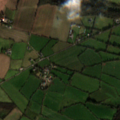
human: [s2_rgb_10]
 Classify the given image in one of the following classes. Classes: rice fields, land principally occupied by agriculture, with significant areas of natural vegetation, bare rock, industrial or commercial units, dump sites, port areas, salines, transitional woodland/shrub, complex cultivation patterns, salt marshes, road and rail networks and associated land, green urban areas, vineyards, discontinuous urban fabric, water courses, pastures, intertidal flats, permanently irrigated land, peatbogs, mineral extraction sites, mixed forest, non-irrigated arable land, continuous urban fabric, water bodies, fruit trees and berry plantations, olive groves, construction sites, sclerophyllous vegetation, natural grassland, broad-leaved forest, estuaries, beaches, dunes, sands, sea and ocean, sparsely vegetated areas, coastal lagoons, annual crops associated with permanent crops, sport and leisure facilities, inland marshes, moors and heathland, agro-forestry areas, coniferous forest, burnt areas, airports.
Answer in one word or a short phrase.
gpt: non-irrigated arable land, pastures, land principally occupied by agriculture, with significant areas of natural vegetation, broad-leaved forest